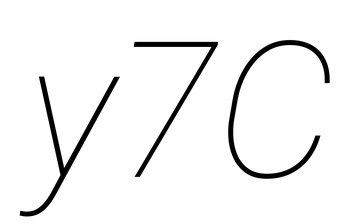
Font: Roboto-Italic_Thin_Italic